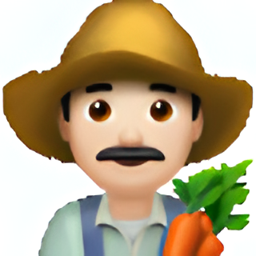
Name: male farmer type 1 2
Emoji: 👨🏻‍🌾
Group: People & Body
Sub-group: person-role